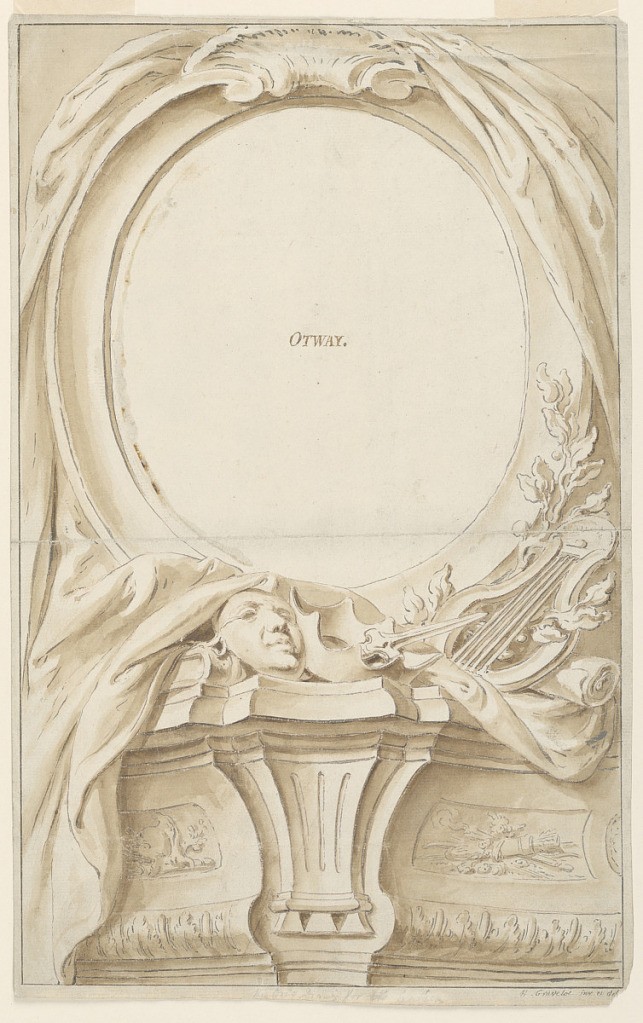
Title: Design for Frame Surrounding the Portrait of Thomas Otway
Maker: Gravelot, French, 1699 - 1773, active in England
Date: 1737–41
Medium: Pen and ink, brush and wash, red chalk on paper
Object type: Drawing
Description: Design for frame surrounding the portrait of Thomas Otway. An ovoidal frame stands upon and before a curtain on a pedestal. Attributes referring to the work of Otway lie and stand also upon the pedestal. Framing ink line, narrow paper margins.